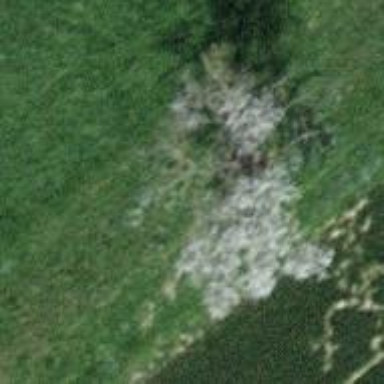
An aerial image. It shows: Single tag "natural: tree."